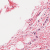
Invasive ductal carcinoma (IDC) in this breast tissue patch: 0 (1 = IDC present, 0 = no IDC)